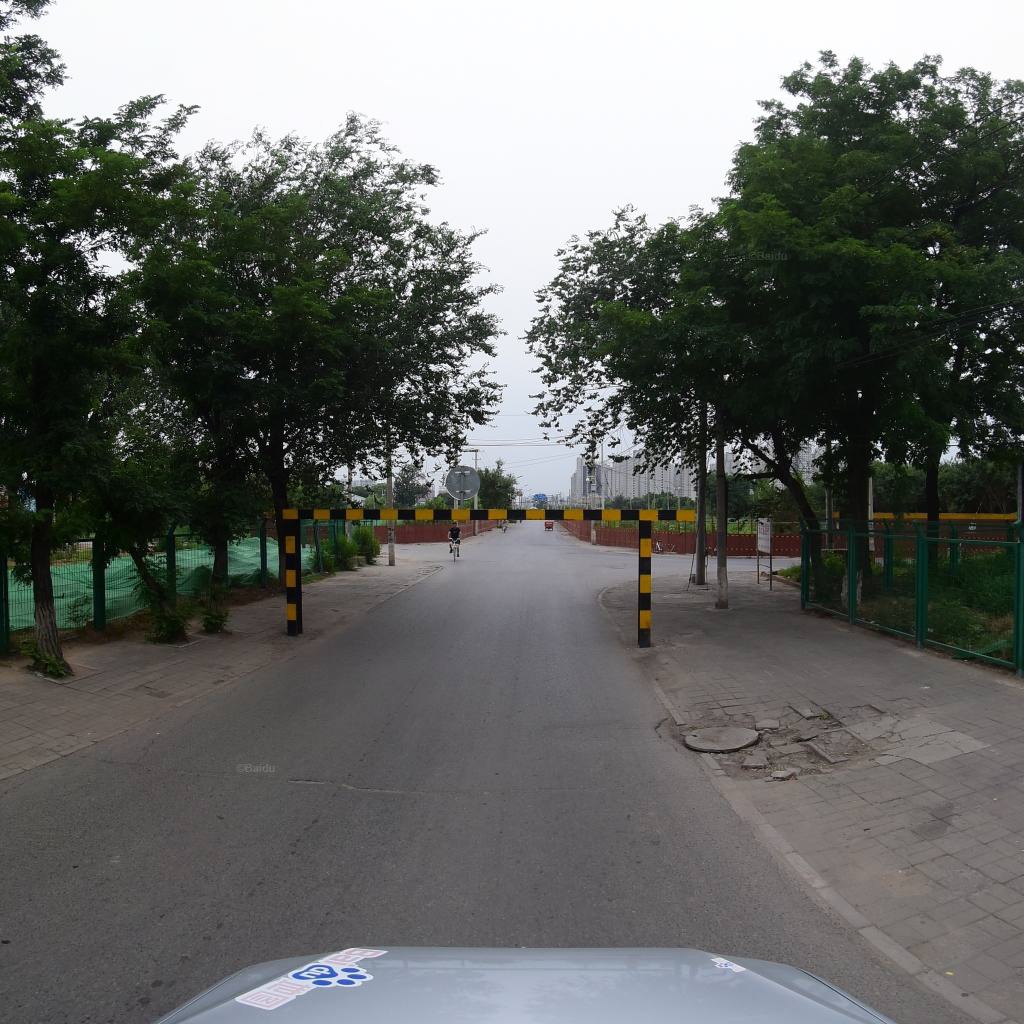
Region: Fengtai
Road damage annotations: transverse crack, manhole cover